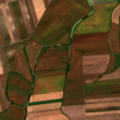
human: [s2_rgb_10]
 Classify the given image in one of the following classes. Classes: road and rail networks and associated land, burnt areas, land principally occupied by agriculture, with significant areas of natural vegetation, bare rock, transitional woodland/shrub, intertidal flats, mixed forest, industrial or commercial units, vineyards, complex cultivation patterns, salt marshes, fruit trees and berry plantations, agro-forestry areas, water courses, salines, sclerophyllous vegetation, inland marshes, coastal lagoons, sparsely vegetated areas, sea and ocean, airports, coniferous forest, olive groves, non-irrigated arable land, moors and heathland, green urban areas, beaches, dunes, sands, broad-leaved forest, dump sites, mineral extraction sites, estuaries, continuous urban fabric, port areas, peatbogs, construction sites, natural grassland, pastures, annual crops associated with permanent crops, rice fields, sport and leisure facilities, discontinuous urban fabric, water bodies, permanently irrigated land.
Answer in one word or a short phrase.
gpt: non-irrigated arable land